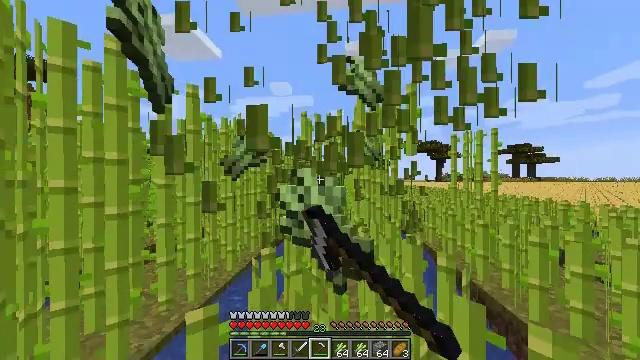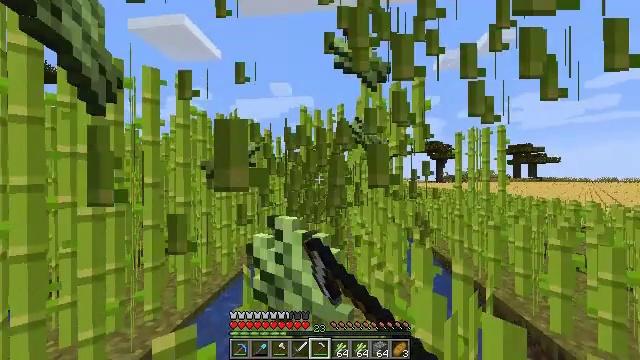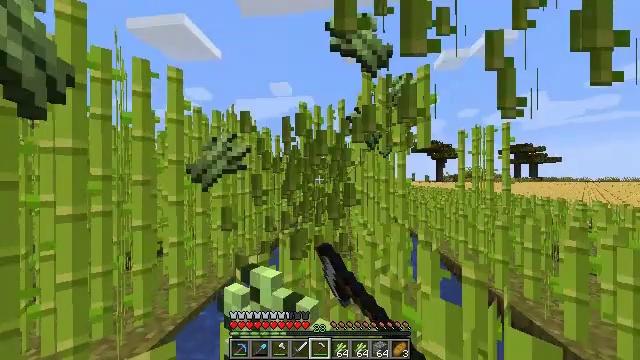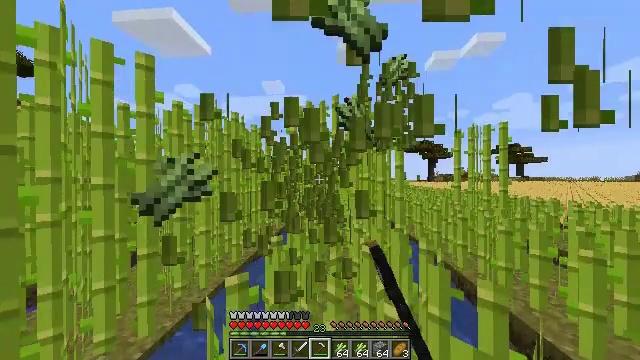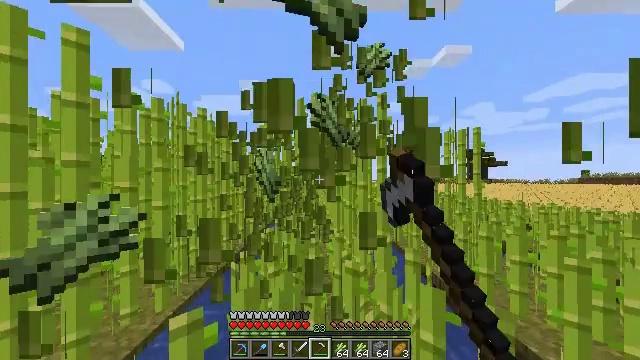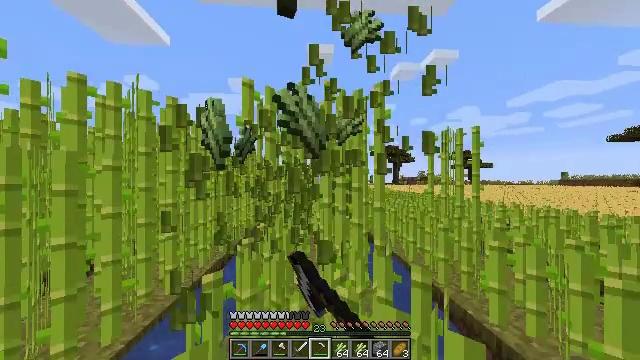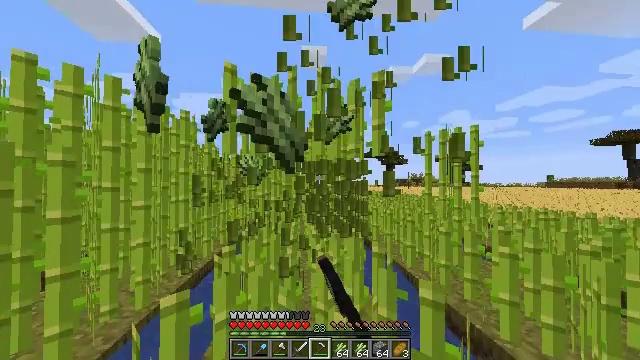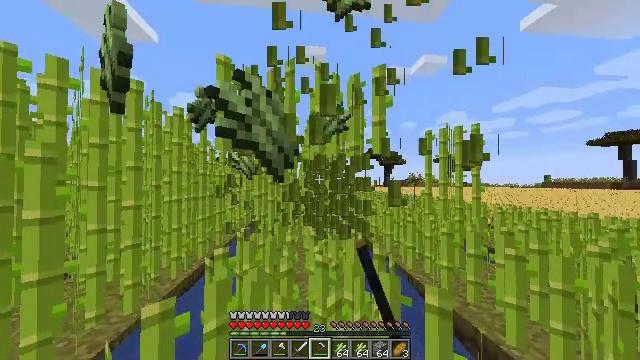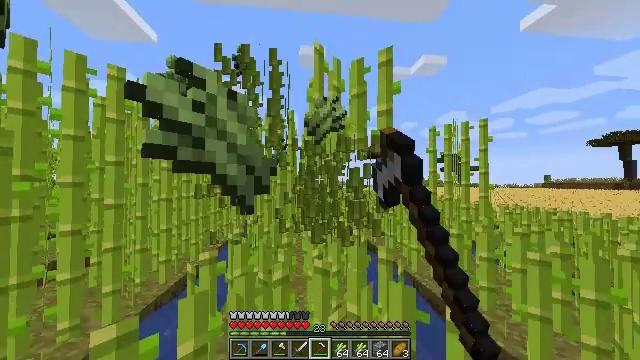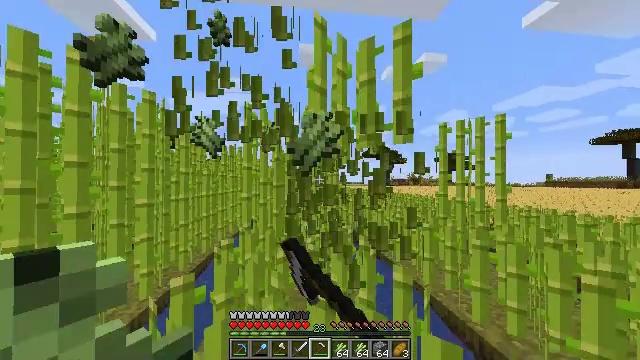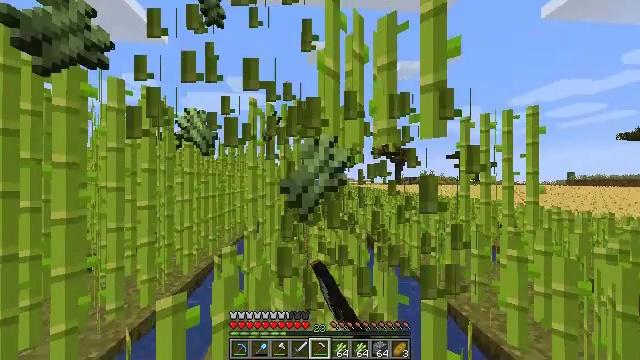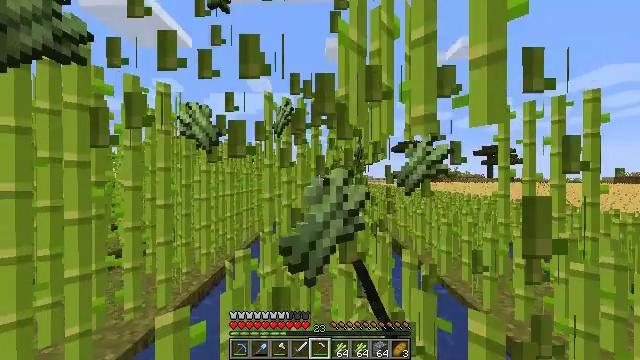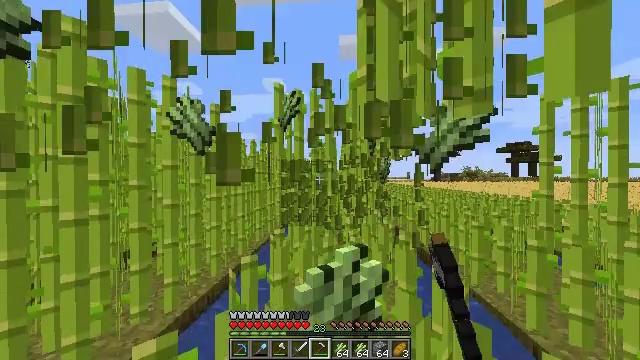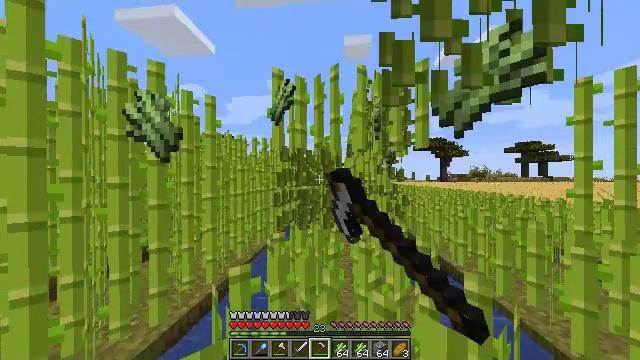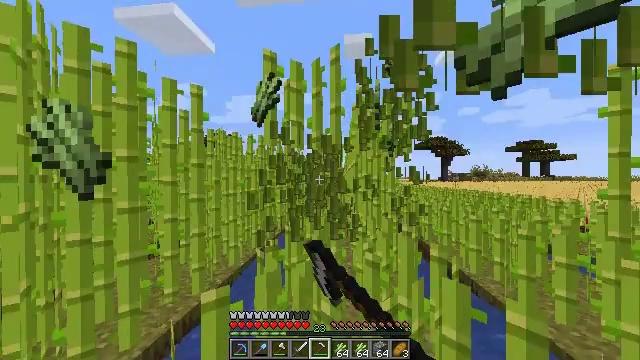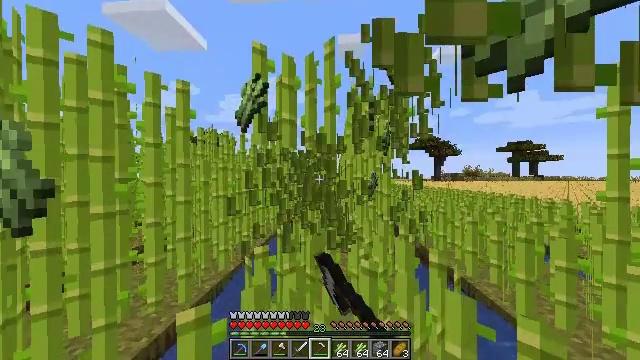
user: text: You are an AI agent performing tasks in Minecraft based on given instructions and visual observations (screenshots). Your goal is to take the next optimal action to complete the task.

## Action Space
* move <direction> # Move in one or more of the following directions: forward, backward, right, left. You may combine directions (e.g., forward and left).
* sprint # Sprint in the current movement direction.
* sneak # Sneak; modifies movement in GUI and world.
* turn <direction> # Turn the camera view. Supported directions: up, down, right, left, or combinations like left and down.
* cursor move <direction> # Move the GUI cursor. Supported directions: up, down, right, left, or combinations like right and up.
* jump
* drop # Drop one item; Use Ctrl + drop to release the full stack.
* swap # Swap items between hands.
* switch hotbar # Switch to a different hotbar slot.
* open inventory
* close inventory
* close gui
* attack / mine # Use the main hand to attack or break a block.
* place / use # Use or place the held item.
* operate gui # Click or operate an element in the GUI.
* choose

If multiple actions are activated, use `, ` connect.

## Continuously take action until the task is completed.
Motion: motion action
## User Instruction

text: Cut down the sugar cane stalks.
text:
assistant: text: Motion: move forward, sprint, attack / mine
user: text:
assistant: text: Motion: move forward, sprint, attack / mine
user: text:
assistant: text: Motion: move forward, sprint, turn right, attack / mine
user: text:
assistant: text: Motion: move forward, sprint, turn right, attack / mine
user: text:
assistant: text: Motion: move forward, sprint, turn right, attack / mine
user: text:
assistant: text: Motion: move forward, sprint, turn right, attack / mine
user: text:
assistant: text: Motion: move forward, sprint, attack / mine
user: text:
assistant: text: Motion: move forward, sprint, attack / mine
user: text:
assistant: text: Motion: move forward, sprint, attack / mine
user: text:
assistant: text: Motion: move forward, sprint, turn left, attack / mine
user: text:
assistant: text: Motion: move forward, sprint, turn left, attack / mine
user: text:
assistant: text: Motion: move forward, sprint, turn left, attack / mine
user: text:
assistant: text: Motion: move forward, sprint, turn left, attack / mine
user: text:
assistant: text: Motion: move forward, sprint, attack / mine
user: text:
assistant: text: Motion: move forward, sprint, turn right, attack / mine
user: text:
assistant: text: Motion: move forward, sprint, turn right, attack / mine
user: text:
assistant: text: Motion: move forward, sprint, turn right, attack / mine
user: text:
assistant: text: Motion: move forward, sprint, attack / mine
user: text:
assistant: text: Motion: move forward, sprint, attack / mine
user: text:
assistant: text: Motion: move forward, sprint, turn left, attack / mine
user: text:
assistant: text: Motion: move forward, sprint, turn left, attack / mine
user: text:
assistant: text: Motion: move forward, sprint, turn left, attack / mine
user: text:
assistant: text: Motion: move forward, sprint, attack / mine
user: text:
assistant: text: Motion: move forward, sprint, attack / mine
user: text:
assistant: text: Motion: move forward, sprint, attack / mine
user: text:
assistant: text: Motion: move forward, sprint, turn right, attack / mine
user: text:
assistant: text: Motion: move forward, sprint, turn right, attack / mine
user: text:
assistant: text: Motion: move forward, sprint, turn right, attack / mine
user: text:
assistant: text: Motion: move forward, sprint, attack / mine
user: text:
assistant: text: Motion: move forward, sprint, attack / mine